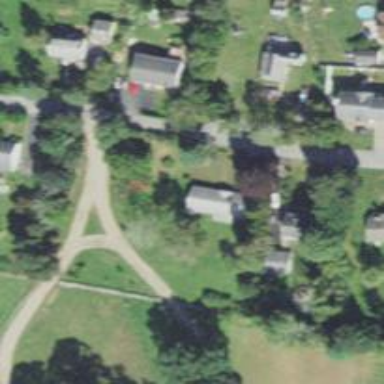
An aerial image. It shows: Residential driveway used as service road.